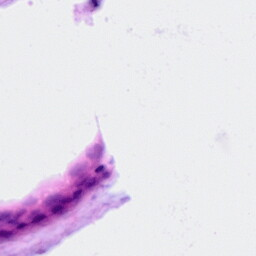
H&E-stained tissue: Ovarian